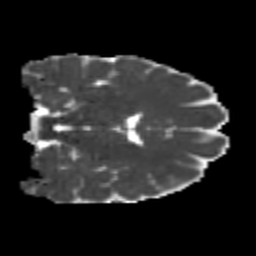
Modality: MD
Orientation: coronal
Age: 26
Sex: female
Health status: healthy
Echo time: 0.074 s